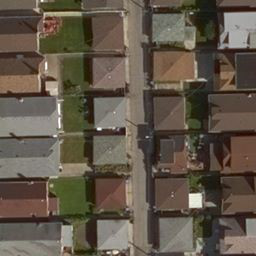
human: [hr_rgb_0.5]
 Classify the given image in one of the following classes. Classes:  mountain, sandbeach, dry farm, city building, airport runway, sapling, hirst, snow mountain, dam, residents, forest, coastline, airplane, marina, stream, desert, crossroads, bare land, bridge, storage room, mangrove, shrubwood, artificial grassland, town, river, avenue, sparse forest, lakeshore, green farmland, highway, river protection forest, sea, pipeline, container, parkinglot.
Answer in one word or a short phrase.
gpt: residents